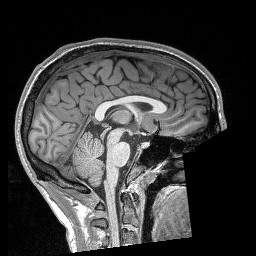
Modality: T1w
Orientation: sagittal